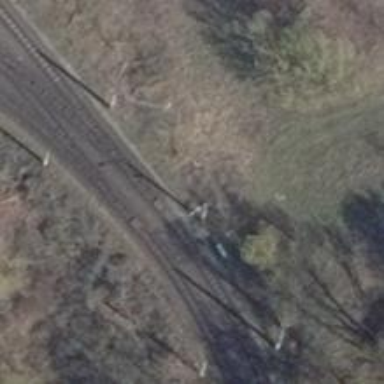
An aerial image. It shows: Railway switch with the turnout side on the left.